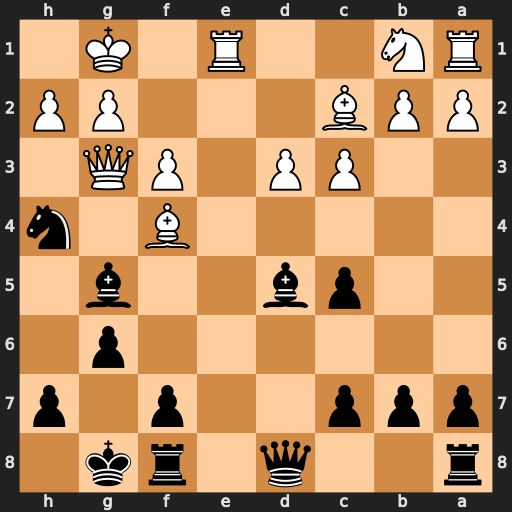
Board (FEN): r2q1rk1/ppp2p1p/6p1/2pb2b1/5B1n/2PP1PQ1/PPB3PP/RN2R1K1
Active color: b
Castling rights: -
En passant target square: -
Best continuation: Nxf3+ gxf3 Bh4 Nd2 Bxg3